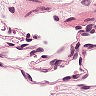
Metastatic tissue present: no